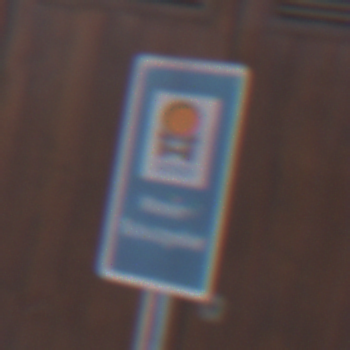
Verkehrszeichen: Wasserschutzgebiet
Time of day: MorningAfternoon
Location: Outdoor (Urban)
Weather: PartlyCloudy
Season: NotSpecified
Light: Natural